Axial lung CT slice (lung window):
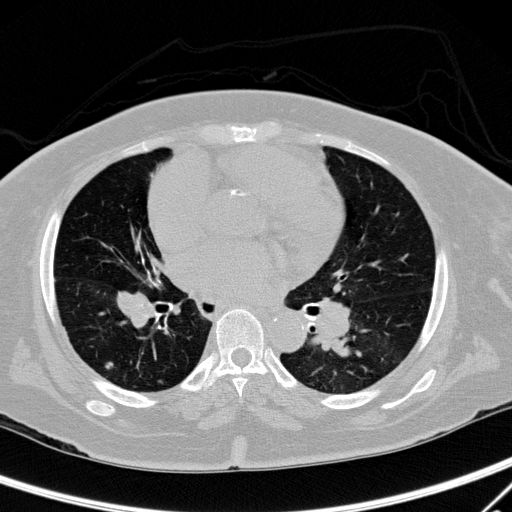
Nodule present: yes
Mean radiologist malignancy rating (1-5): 5